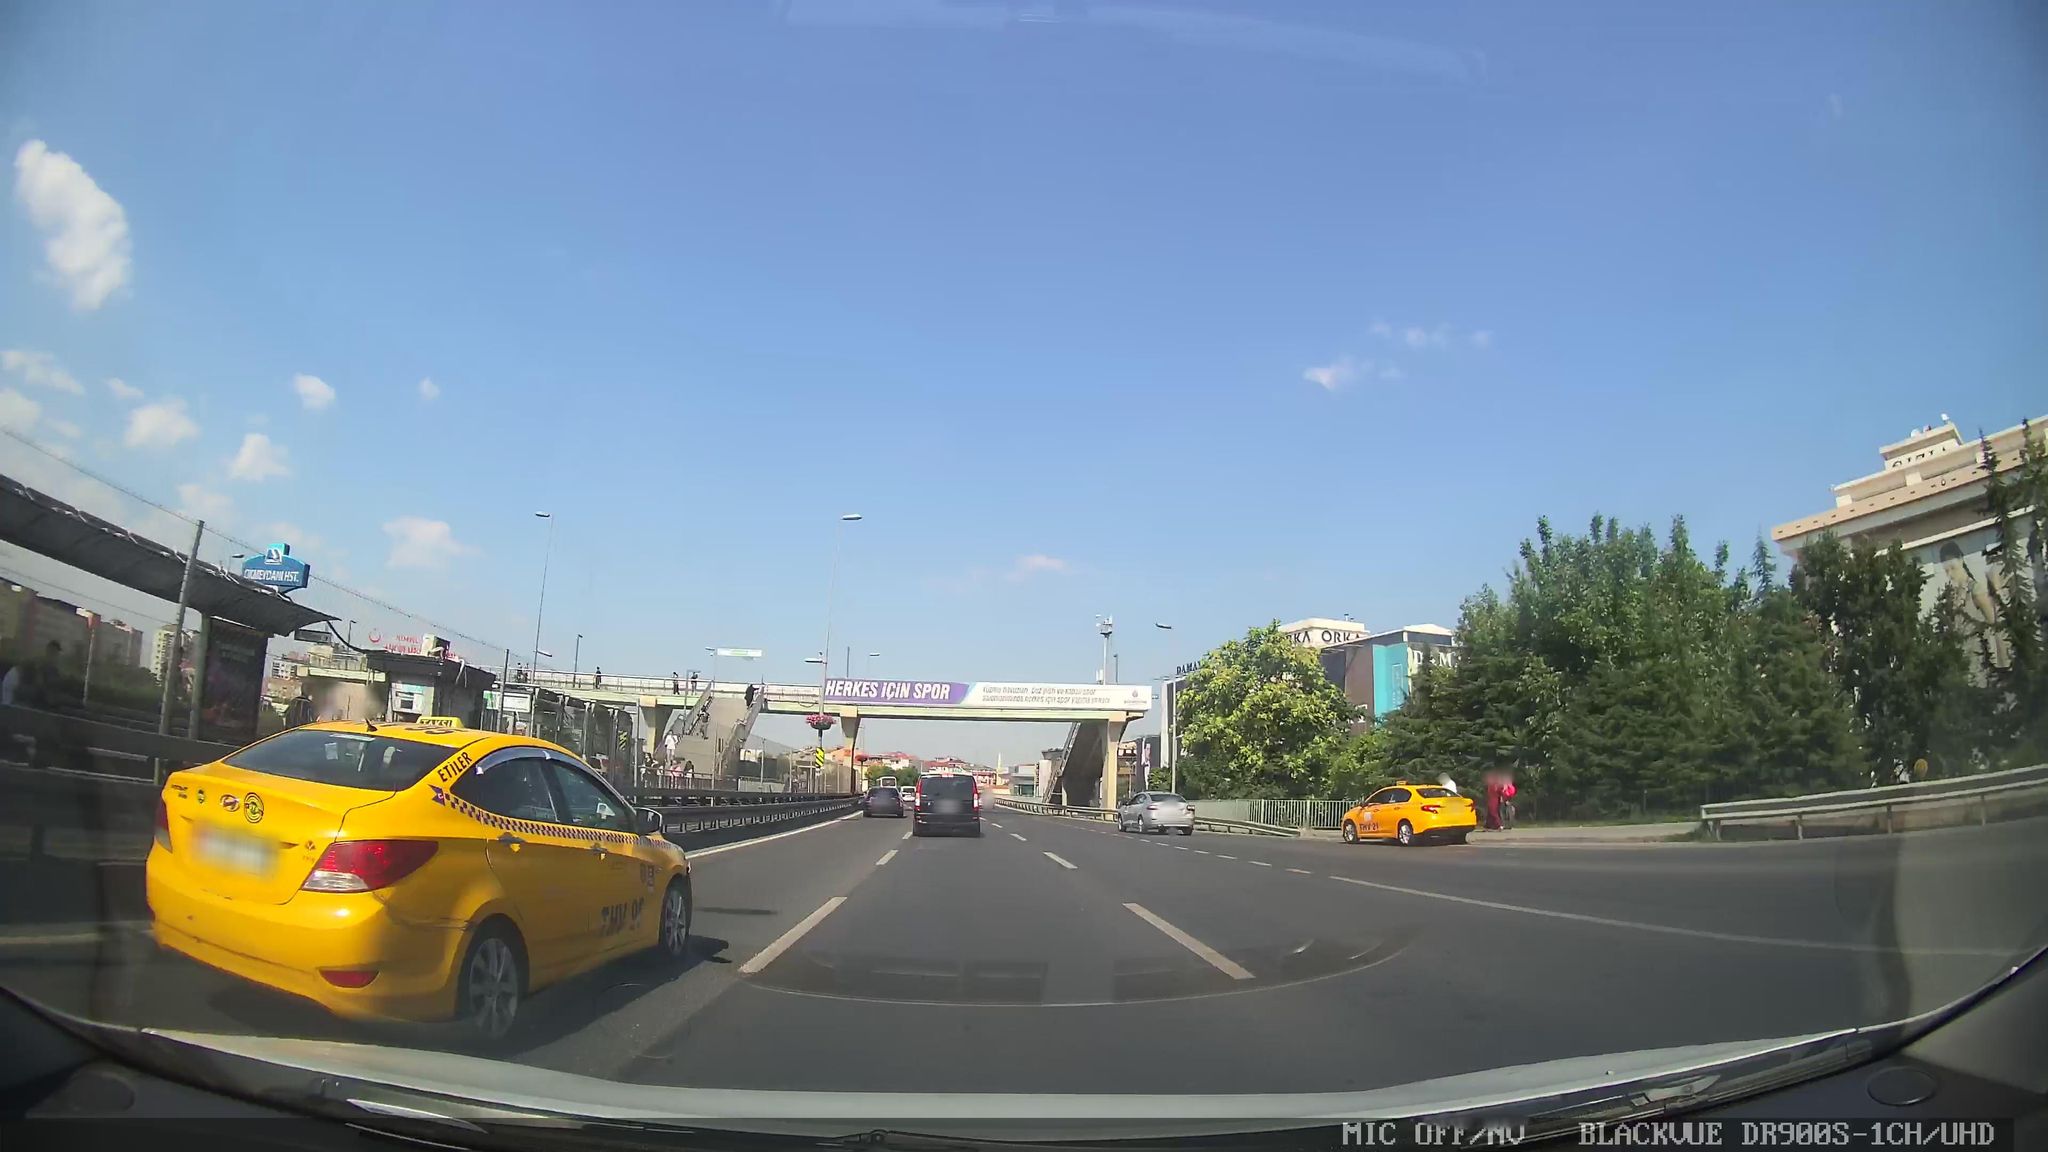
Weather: clear
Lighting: day
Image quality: good
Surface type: driving surface
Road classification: trunk
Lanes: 3.0
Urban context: urban centre
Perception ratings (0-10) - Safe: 3.27, Lively: 6.69, Beautiful: 3.75, Boring: 1.17, Depressing: 2.15, Wealthy: 5.09